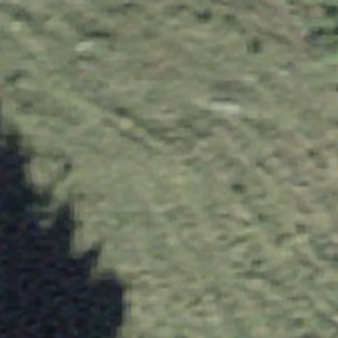
Label: other